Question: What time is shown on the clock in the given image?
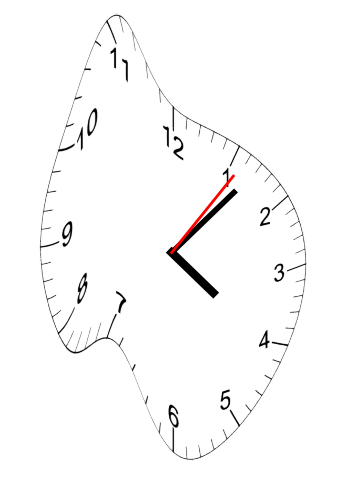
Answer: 04:07:06